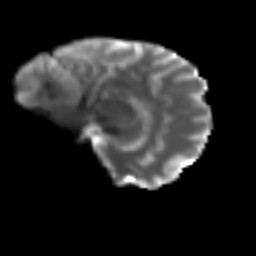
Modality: T2w
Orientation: sagittal
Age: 40
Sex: female
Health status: ill
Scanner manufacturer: siemens
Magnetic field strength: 3 T
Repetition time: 8.7 s
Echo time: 0.11 s